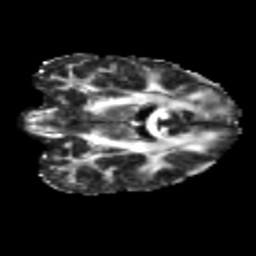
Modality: FA
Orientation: coronal
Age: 19
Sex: female
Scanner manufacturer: siemens
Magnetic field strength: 3 T
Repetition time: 3.5 s
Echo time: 0.113 s